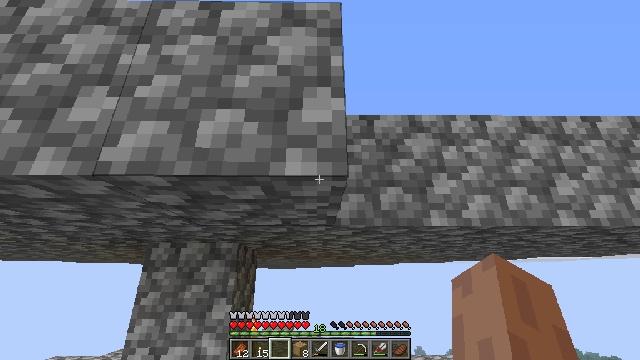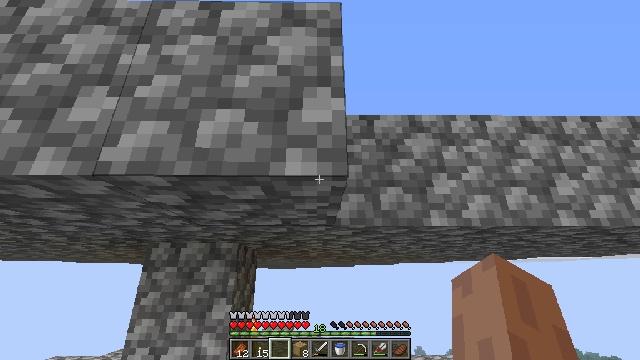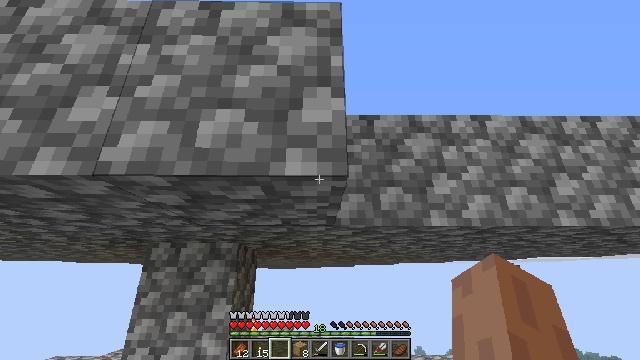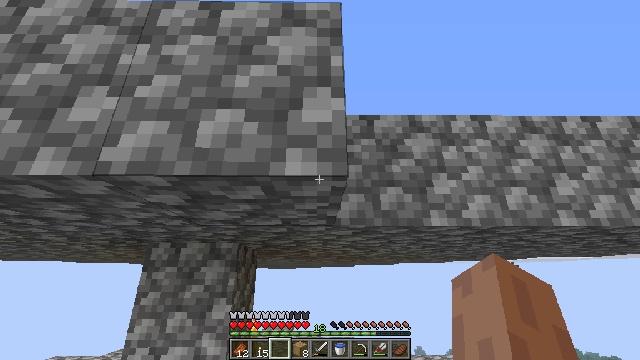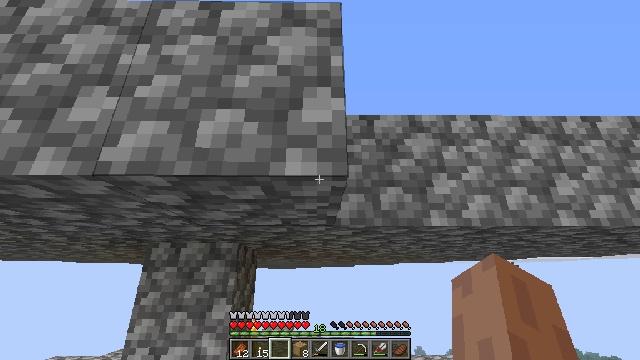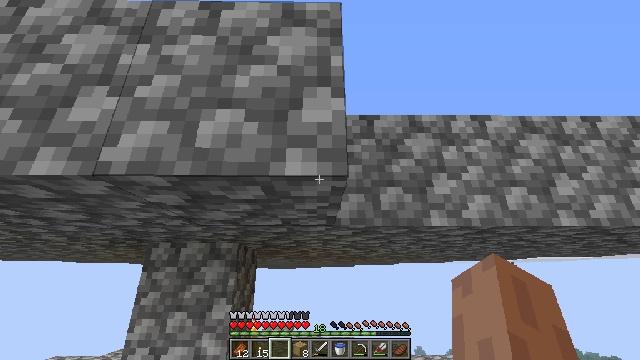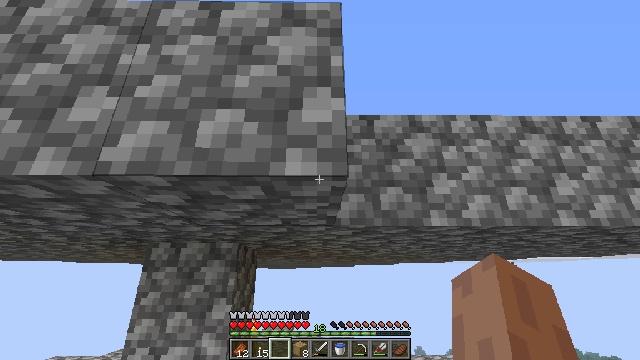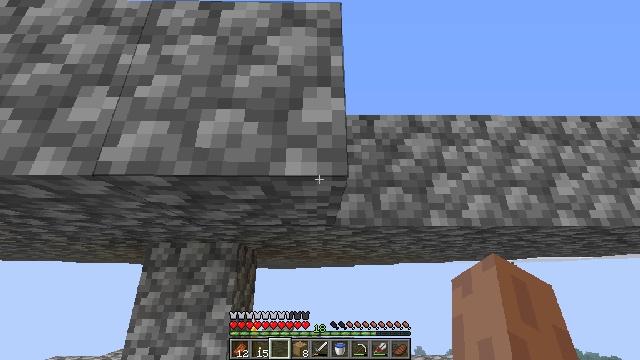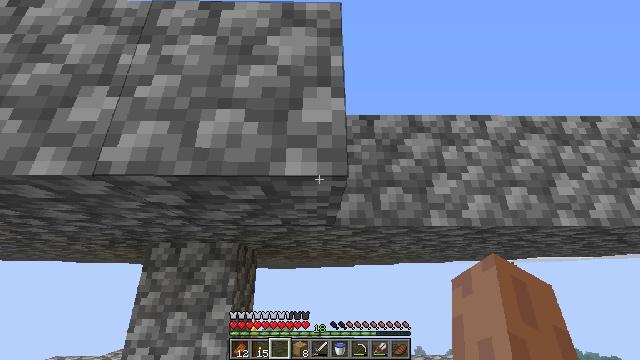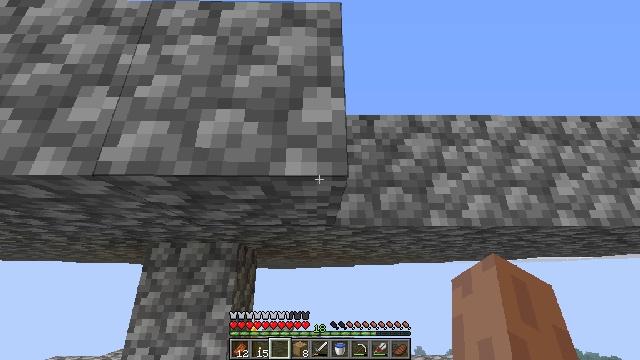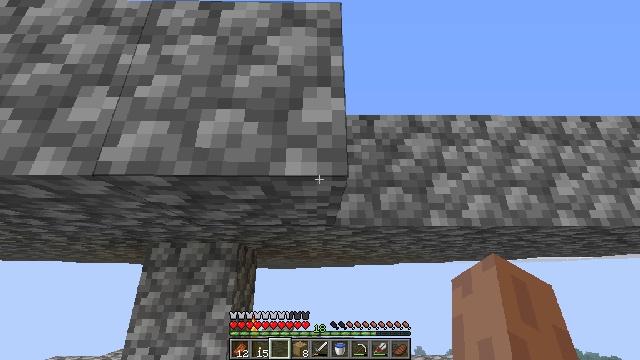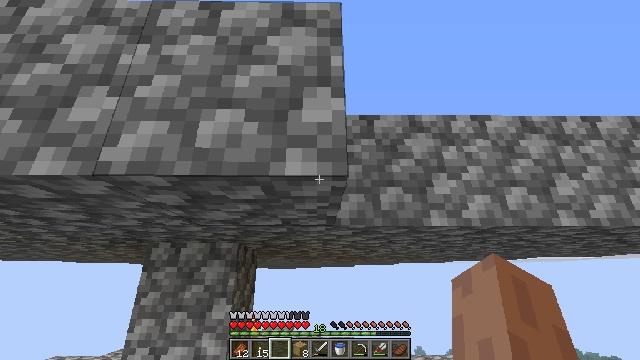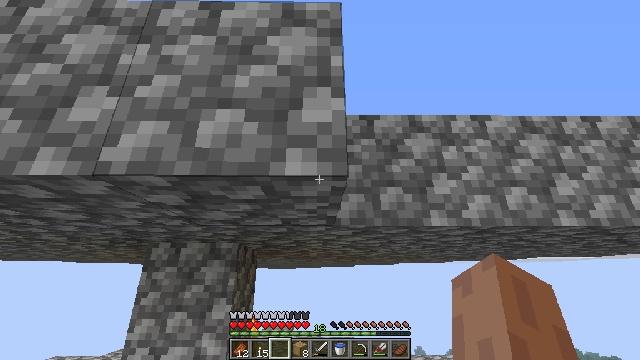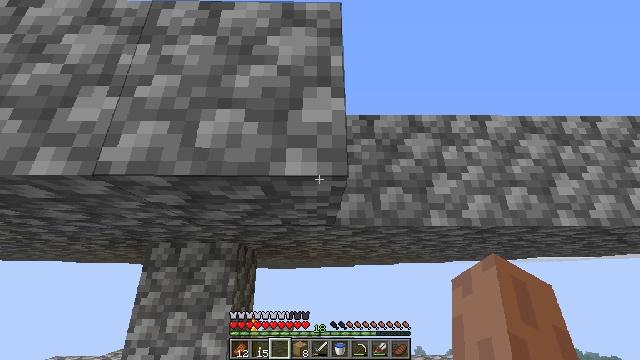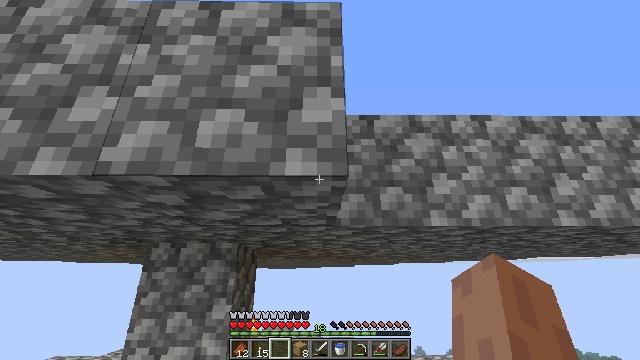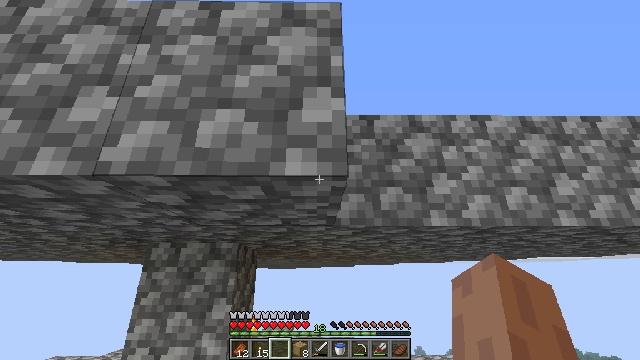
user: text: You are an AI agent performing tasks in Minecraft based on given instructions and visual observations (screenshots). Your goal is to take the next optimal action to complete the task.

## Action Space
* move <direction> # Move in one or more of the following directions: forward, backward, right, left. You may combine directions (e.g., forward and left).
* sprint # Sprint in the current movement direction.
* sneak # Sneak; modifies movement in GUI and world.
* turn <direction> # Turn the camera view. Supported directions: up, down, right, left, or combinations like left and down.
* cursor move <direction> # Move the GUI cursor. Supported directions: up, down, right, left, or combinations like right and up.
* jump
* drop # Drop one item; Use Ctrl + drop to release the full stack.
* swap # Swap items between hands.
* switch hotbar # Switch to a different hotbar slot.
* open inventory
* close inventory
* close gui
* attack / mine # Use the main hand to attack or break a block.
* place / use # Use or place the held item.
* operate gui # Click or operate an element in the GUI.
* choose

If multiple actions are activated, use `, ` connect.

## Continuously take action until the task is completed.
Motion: motion action
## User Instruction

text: Open the furnace and cook beef.
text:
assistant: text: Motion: no_op
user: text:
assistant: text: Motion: no_op
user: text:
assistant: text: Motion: no_op
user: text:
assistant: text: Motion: no_op
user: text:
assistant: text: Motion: no_op
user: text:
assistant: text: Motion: no_op
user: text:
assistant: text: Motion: no_op
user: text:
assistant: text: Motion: no_op
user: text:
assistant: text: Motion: no_op
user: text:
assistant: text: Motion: no_op
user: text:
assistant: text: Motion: no_op
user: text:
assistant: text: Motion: no_op
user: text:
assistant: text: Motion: no_op
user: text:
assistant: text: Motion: no_op
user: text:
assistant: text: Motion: no_op
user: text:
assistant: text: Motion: no_op
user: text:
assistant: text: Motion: no_op
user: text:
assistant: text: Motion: no_op
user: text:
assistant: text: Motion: no_op
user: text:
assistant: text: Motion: no_op
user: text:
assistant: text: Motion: no_op
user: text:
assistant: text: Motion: no_op
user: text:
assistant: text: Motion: no_op
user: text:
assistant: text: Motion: no_op
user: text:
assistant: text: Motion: no_op
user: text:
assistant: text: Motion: no_op
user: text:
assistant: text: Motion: no_op
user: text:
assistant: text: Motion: no_op
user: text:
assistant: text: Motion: no_op
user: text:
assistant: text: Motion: no_op